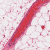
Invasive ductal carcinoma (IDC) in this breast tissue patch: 0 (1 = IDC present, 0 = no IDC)